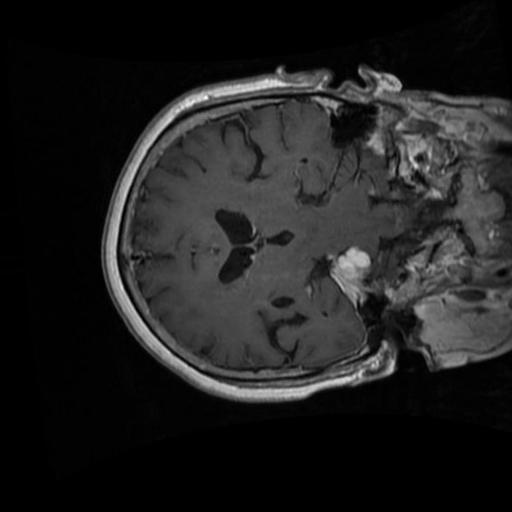
Label: brain_menin